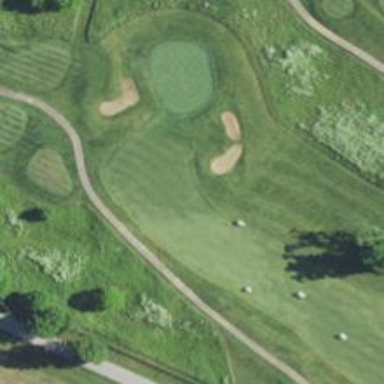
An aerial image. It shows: Golf hole.